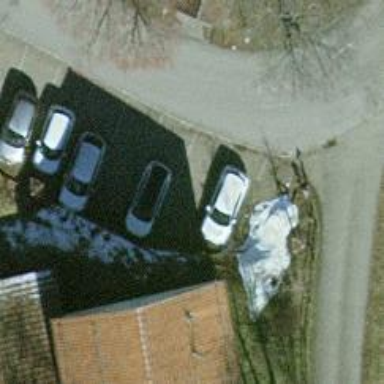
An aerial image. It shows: Parking area with surface.